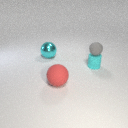
small cyan rubber cylinder below small gray rubber sphere